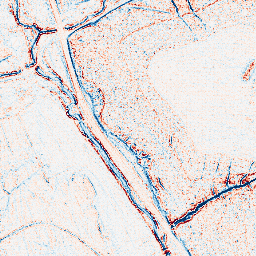
Category: edge_preserving
Decomposition family: anisotropic_diffusion
Decomposition parameters: iterations: 5
kappa: 50
gamma: 0.05
Upsampling method: sinc_blackman
Upsampling parameters: scale: 2
kernel_size: 4
Upsampling scale: 2